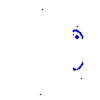
Particle: pion